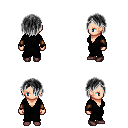
a pixel art fantasy rpg character, female body template, human, light skin, gray robe, gold greaves, gray bangs hairstyle, cloth bracers, maroon shoes, four views (front, back, left, right), 2x2 character sprite sheet, small pixel art, hard edges, no anti-aliasing